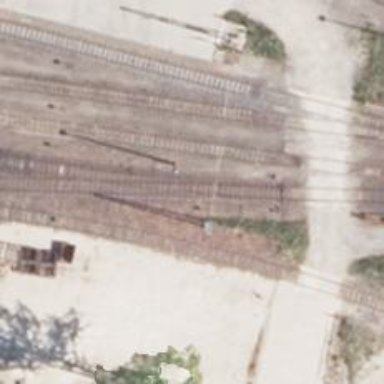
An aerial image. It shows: Railway switch.